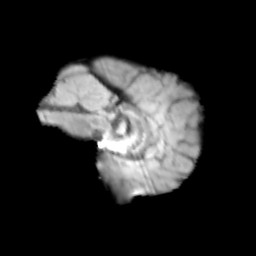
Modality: T2w
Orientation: sagittal
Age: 11
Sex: male
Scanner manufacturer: siemens
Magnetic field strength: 3 T
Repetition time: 3.8 s
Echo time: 0.07 s